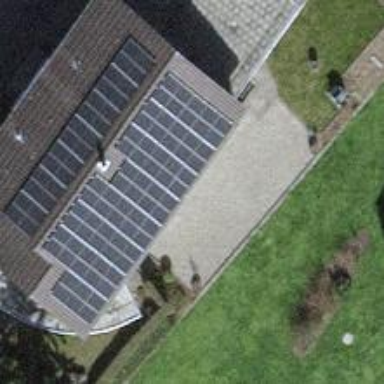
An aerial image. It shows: Solar power generator with photovoltaic panels.